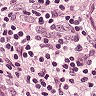
Metastatic tissue present: yes